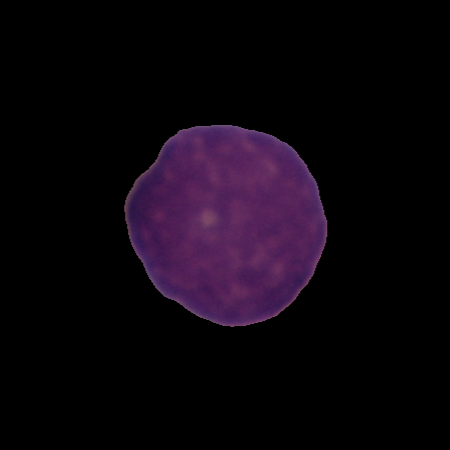
Label: healthy